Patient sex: M
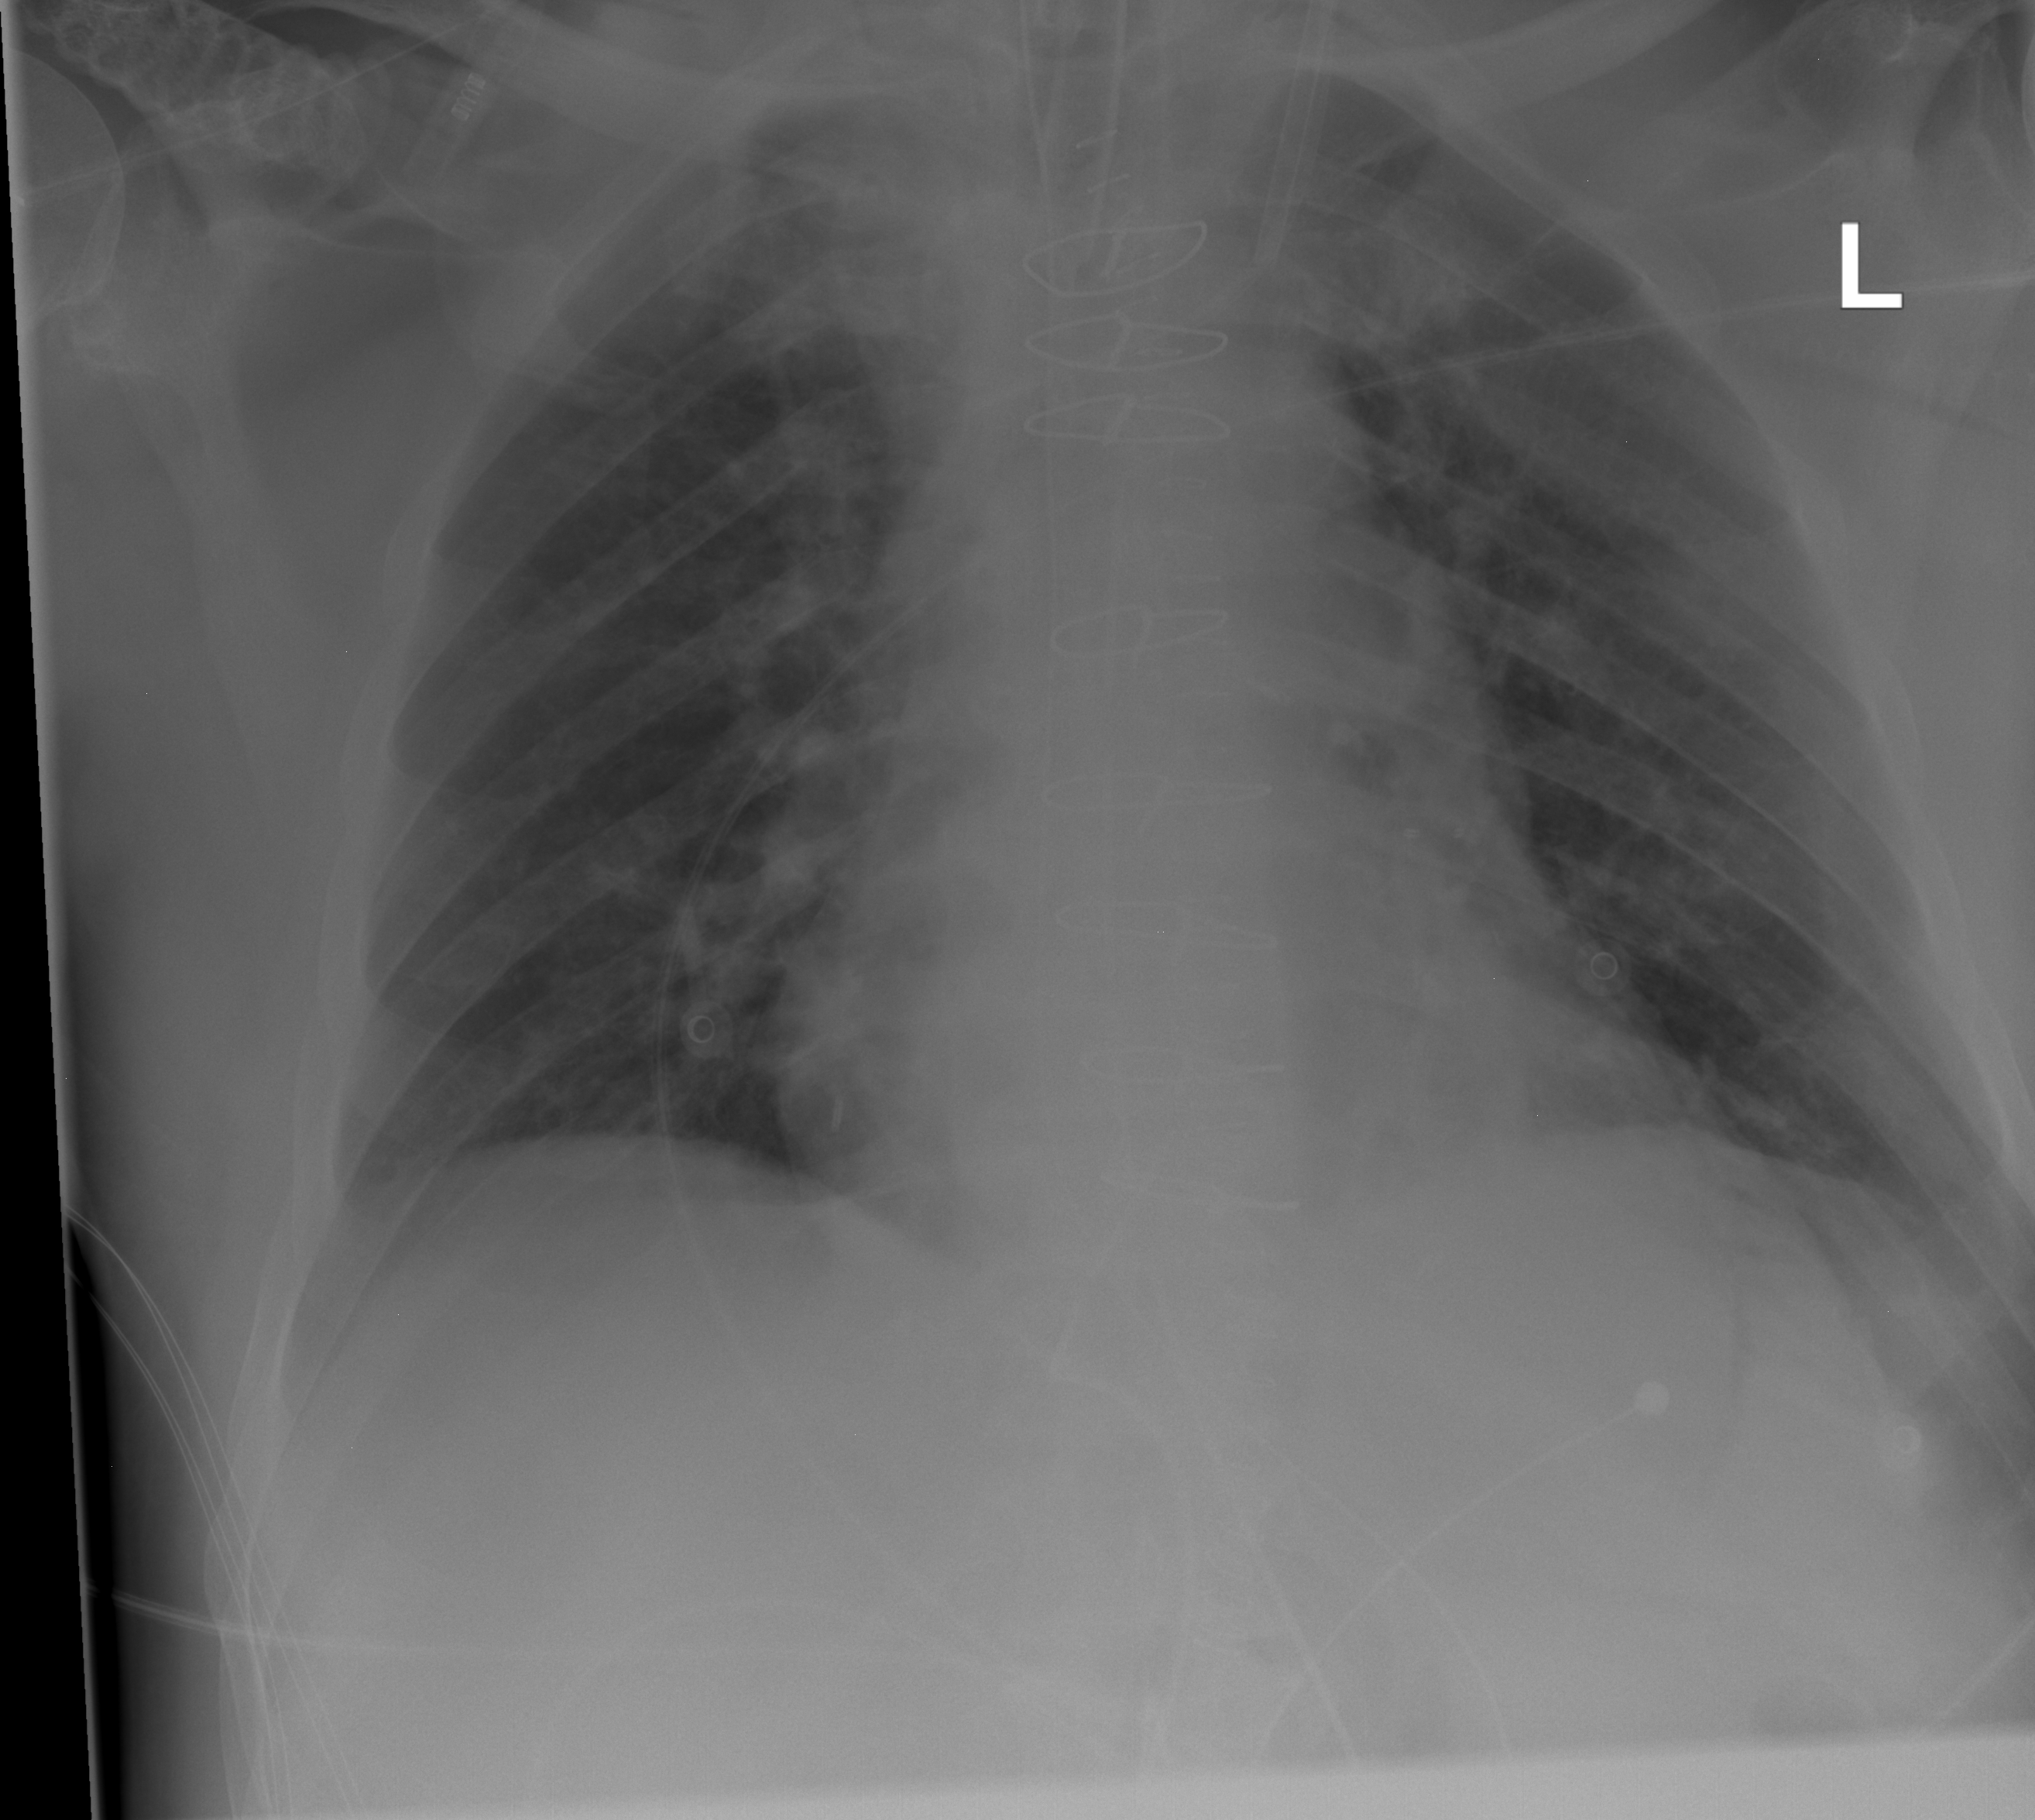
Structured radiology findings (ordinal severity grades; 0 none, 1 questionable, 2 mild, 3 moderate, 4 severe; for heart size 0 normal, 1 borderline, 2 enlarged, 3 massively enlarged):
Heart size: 1
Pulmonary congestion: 0
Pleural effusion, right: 0
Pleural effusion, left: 0
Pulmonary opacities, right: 0
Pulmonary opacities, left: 0
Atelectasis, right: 0
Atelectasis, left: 0